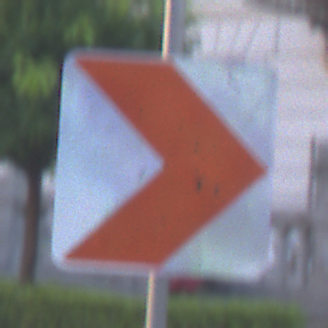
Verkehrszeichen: RichtungstafelnInKurvenKleinLinks
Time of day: SunriseSunset
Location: Outdoor (Urban)
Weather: PartlyCloudy
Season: NotSpecified
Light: Natural